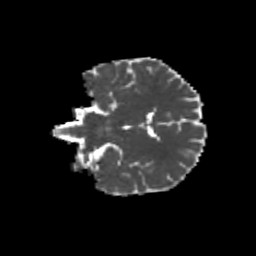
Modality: MD
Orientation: coronal
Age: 21
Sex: male
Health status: healthy
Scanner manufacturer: siemens
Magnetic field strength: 3 T
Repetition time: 8.6 s
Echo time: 0.095 s